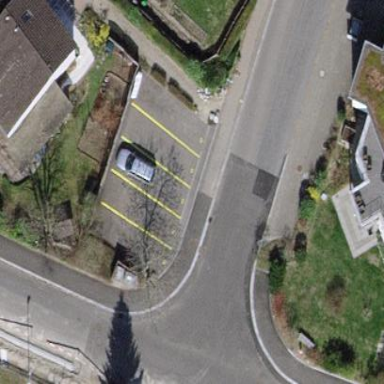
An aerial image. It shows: Parking available on the street side.